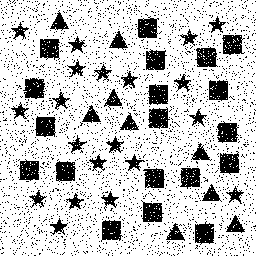
Squares: 19
Triangles: 9
Stars: 20
Total shapes: 48